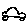
Label: car